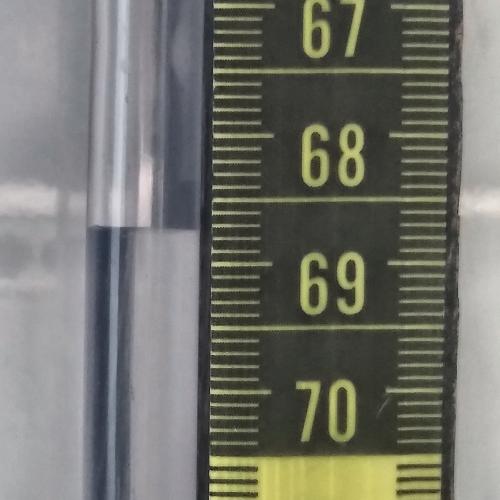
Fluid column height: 68.7 cm